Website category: auto
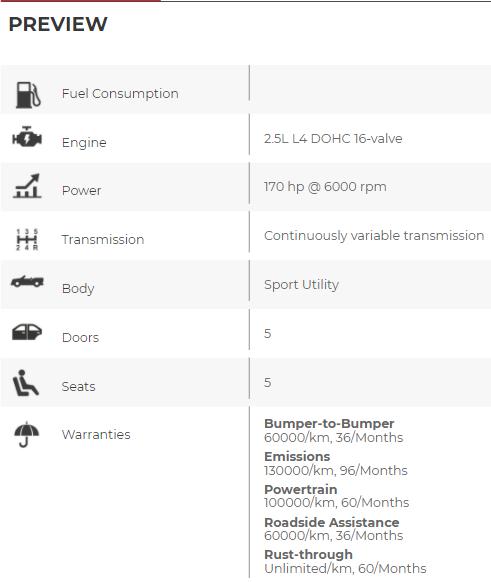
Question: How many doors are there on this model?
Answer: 5

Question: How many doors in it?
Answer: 5

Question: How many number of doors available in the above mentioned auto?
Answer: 5

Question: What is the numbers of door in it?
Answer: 5

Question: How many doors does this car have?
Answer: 5

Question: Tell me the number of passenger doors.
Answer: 5

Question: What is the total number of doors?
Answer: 5

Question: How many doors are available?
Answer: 5

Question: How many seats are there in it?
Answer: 5

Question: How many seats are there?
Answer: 5

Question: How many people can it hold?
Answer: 5

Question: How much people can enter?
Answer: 5

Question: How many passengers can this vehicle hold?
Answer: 5

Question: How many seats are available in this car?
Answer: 5

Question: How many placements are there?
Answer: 5

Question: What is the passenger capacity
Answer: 5

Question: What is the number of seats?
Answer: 5

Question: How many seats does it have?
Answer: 5

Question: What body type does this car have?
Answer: Sport Utility

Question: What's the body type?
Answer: Sport Utility

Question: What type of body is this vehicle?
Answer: Sport Utility

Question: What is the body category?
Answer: Sport Utility

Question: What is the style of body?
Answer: Sport Utility

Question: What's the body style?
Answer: Sport Utility

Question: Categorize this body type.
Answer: Sport Utility

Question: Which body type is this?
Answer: Sport Utility

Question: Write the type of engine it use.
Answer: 2.5L L4 DOHC 16-valve

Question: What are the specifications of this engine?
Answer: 2.5L L4 DOHC 16-valve

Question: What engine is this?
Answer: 2.5L L4 DOHC 16-valve

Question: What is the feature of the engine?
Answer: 2.5L L4 DOHC 16-valve

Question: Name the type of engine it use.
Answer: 2.5L L4 DOHC 16-valve

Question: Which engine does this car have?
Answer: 2.5L L4 DOHC 16-valve

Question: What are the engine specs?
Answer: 2.5L L4 DOHC 16-valve

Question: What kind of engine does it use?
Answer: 2.5L L4 DOHC 16-valve

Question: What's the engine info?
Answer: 2.5L L4 DOHC 16-valve

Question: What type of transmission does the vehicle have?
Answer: Continuously variable transmission

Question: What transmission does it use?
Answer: Continuously variable transmission

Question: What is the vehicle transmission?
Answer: Continuously variable transmission

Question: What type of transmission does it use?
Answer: Continuously variable transmission

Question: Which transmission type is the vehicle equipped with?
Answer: Continuously variable transmission

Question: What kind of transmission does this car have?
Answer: Continuously variable transmission

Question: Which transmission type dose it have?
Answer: Continuously variable transmission

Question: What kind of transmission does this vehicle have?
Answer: Continuously variable transmission

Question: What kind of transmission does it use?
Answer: Continuously variable transmission

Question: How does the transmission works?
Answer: Continuously variable transmission

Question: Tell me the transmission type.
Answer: Continuously variable transmission

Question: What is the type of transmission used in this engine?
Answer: Continuously variable transmission

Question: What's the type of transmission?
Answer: Continuously variable transmission

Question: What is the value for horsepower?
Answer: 170 hp @ 6000 rpm

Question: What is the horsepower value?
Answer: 170 hp @ 6000 rpm

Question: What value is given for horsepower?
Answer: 170 hp @ 6000 rpm

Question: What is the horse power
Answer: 170 hp @ 6000 rpm

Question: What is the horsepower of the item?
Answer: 170 hp @ 6000 rpm

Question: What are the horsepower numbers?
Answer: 170 hp @ 6000 rpm

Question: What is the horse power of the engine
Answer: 170 hp @ 6000 rpm

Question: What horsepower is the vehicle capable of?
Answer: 170 hp @ 6000 rpm

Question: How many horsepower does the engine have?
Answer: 170 hp @ 6000 rpm

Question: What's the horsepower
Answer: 170 hp @ 6000 rpm

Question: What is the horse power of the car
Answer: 170 hp @ 6000 rpm

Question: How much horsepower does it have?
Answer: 170 hp @ 6000 rpm

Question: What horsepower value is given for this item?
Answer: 170 hp @ 6000 rpm

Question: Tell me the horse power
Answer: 170 hp @ 6000 rpm

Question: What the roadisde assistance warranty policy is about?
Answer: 60000/km, 36/Months

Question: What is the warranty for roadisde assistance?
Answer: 60000/km, 36/Months